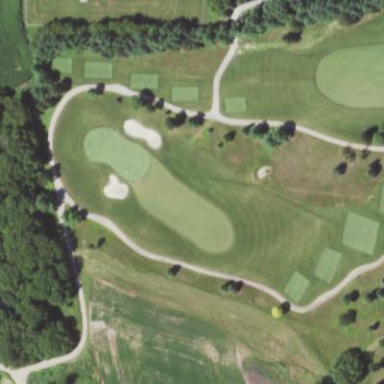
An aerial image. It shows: Grassy area designated as golf fairway.